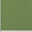
Piece: xx